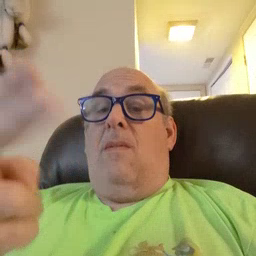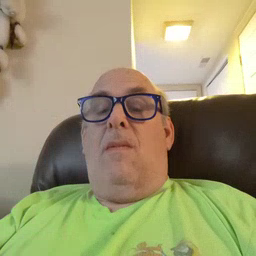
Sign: see